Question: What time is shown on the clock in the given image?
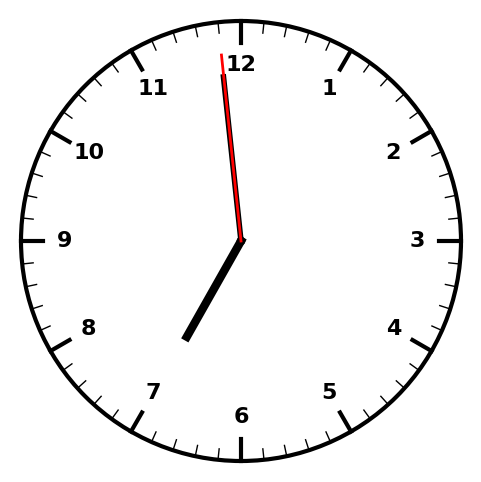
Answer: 06:58:59